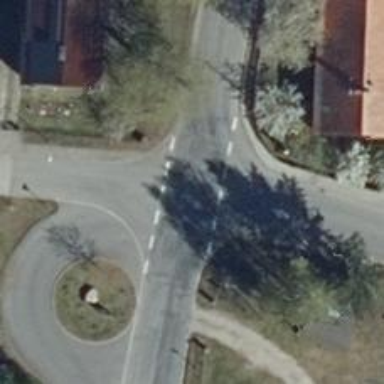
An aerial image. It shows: Secondary road with asphalt surface.